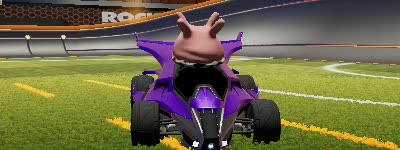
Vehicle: aftershock